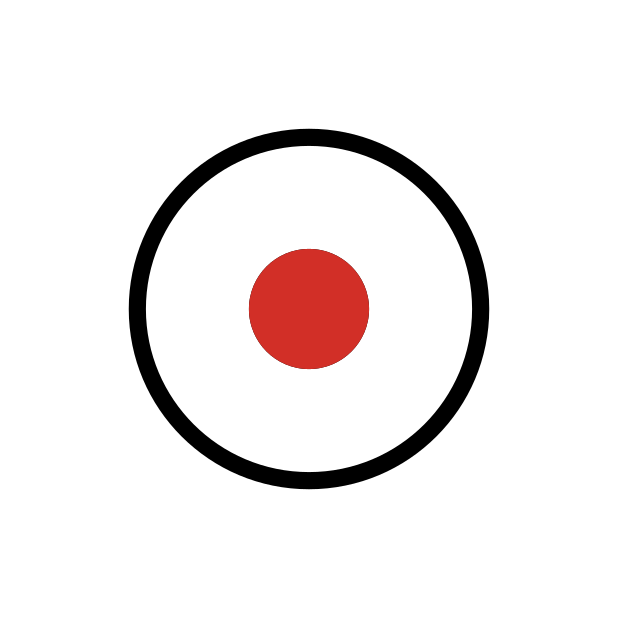
record button